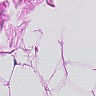
Metastatic tissue present: no